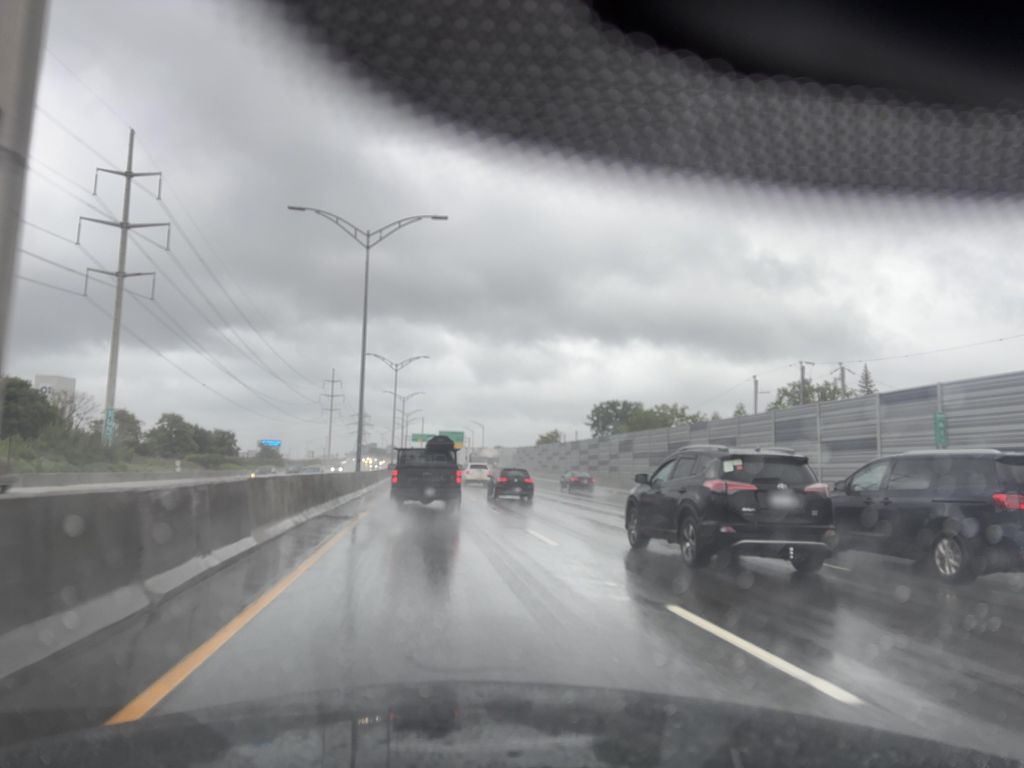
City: montreal